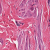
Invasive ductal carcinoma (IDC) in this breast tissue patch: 0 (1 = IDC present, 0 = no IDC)